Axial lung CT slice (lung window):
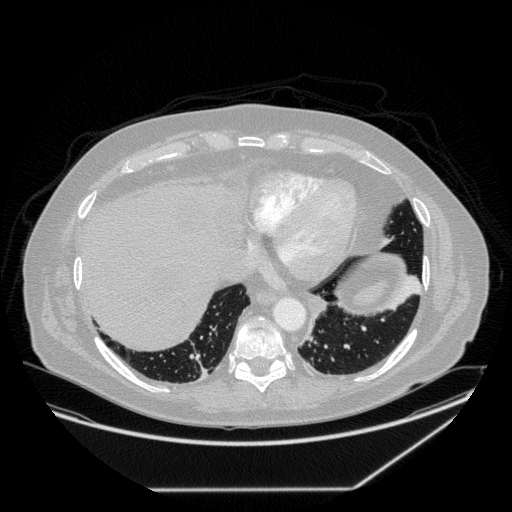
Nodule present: no